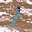
Label: 1